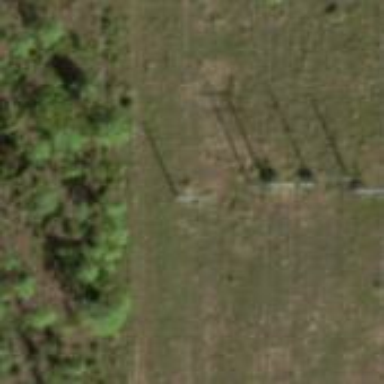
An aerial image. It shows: Power pole.